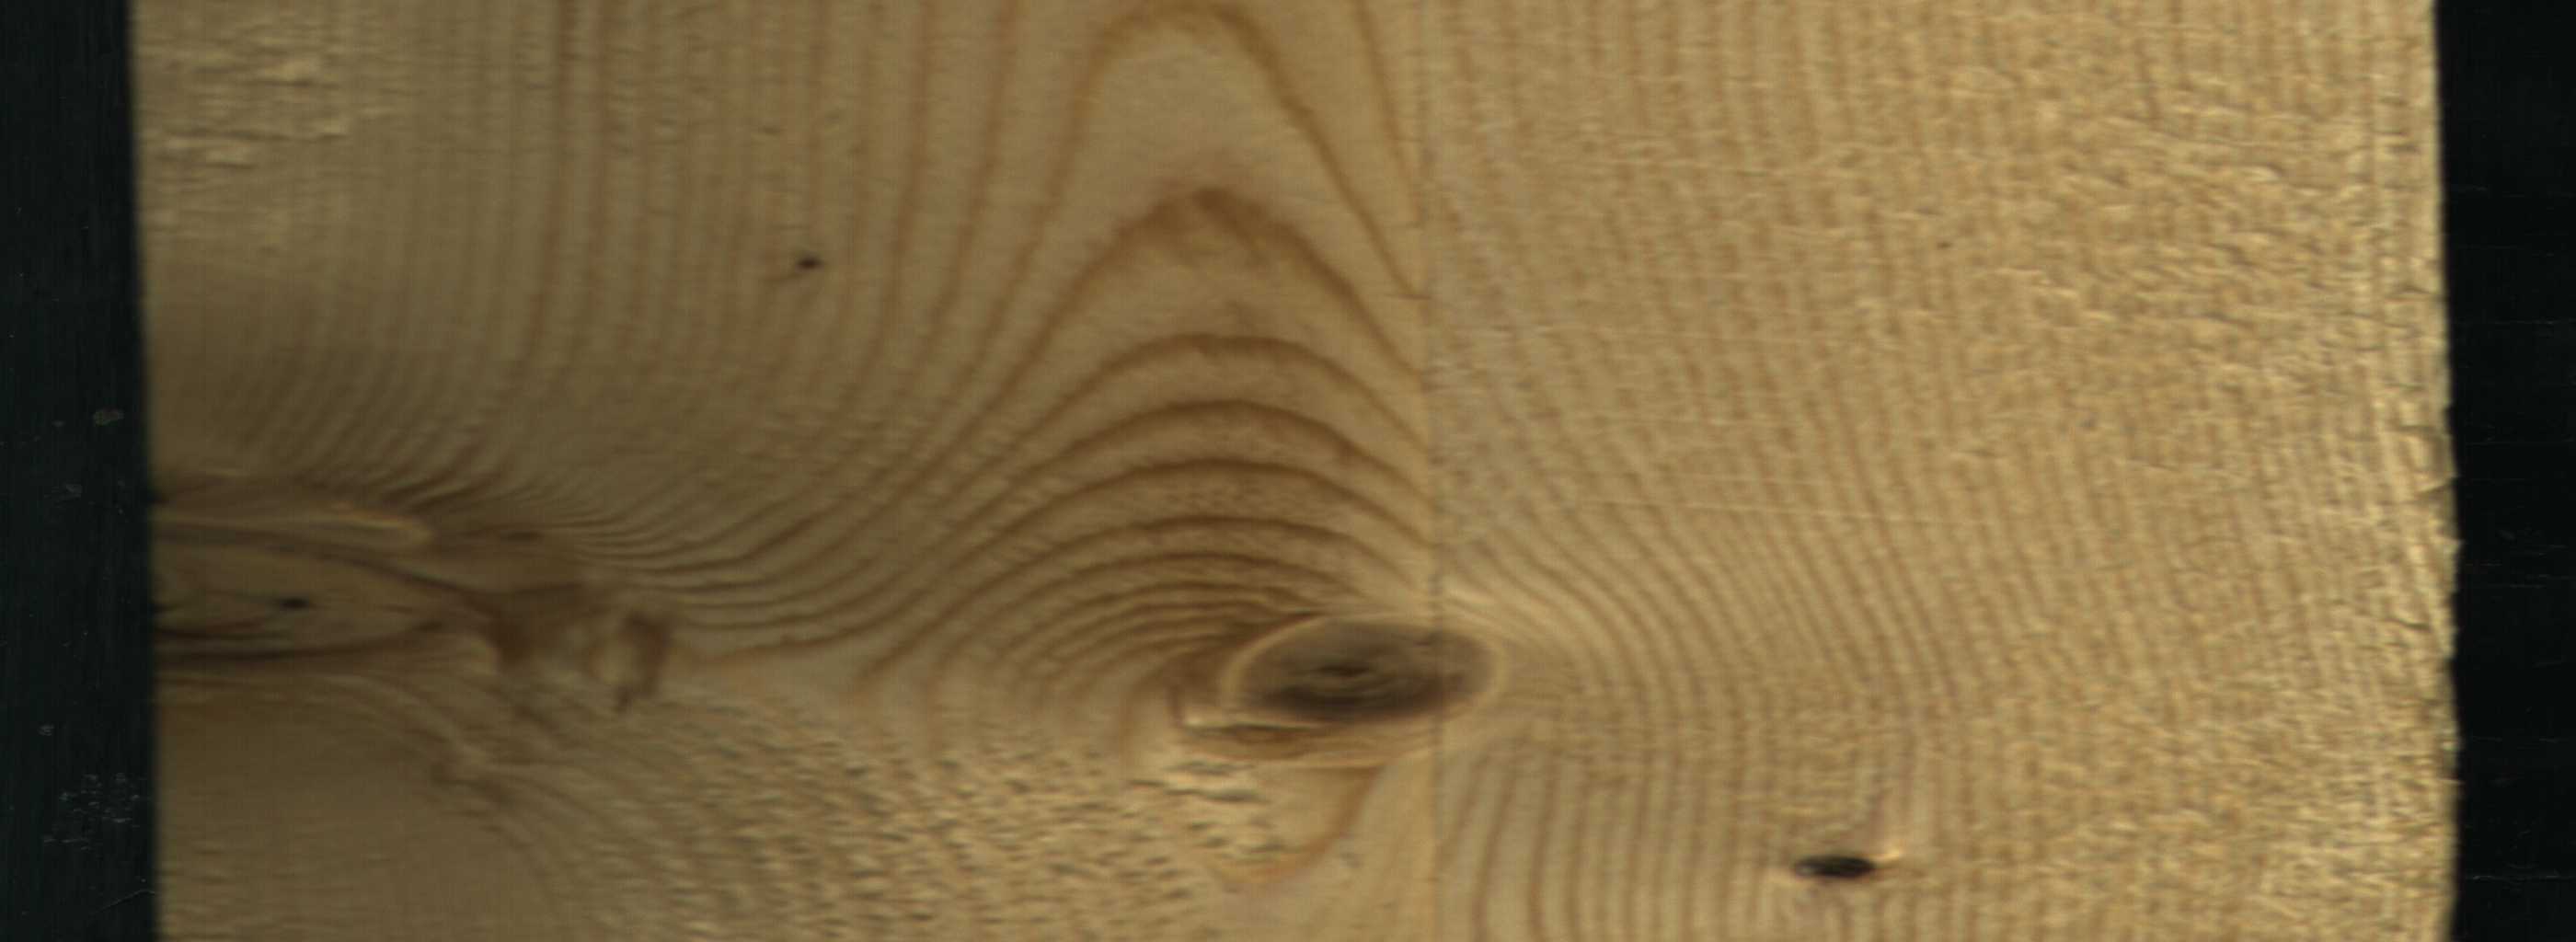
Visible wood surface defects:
Dead_Knot
Dead_Knot
Live_Knot
Live_Knot